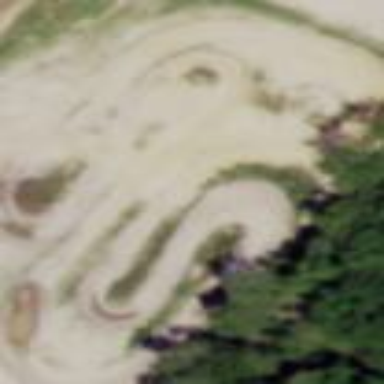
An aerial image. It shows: Sandy BMX track for leisure land sports.